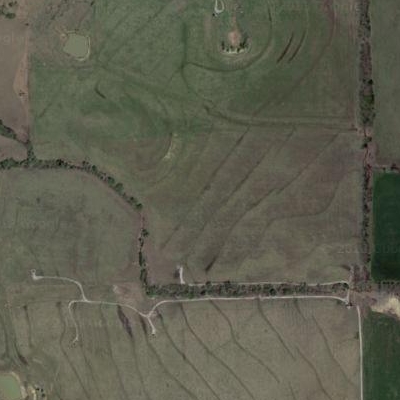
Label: Grass